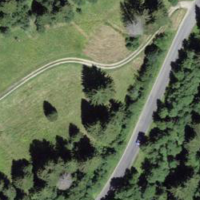
EUNIS habitat code: 43
Species observed at this site:
Leucojum vernum